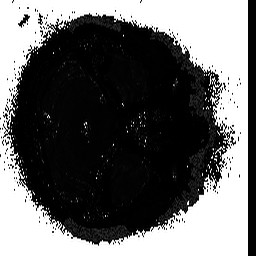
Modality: T2starmap
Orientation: axial
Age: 62
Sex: female
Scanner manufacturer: siemens
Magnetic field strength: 3 T
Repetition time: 0.043 s
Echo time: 0.00184 s